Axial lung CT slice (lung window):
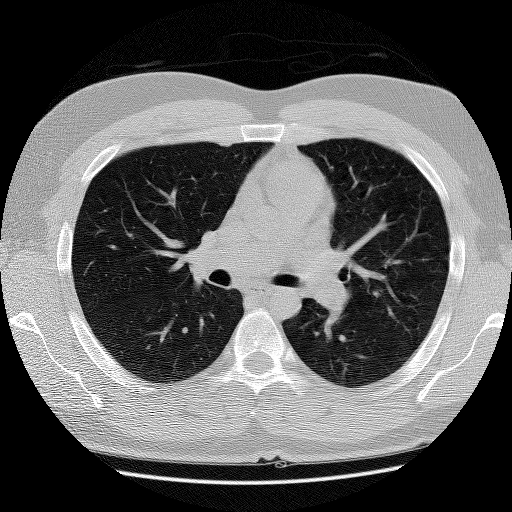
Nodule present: no